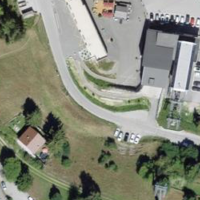
EUNIS habitat code: 54
Species observed at this site:
Tanacetum vulgare
Chelidonium majus
Dryas octopetala